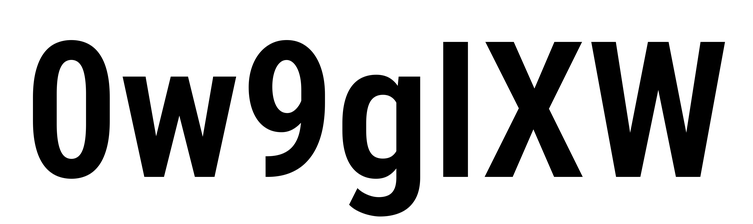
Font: Roboto_Condensed_SemiBold